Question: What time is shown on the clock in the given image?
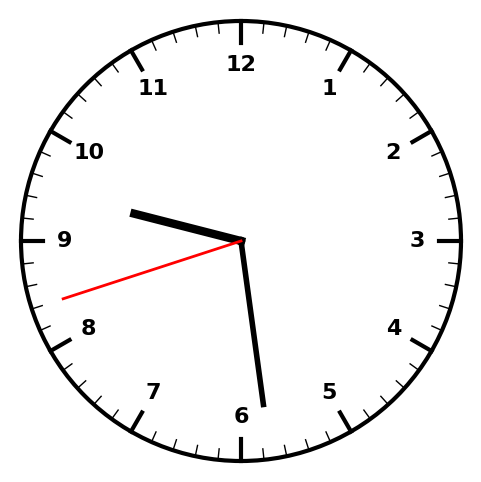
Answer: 09:28:42